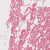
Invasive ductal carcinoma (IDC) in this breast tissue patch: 0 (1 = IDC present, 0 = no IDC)